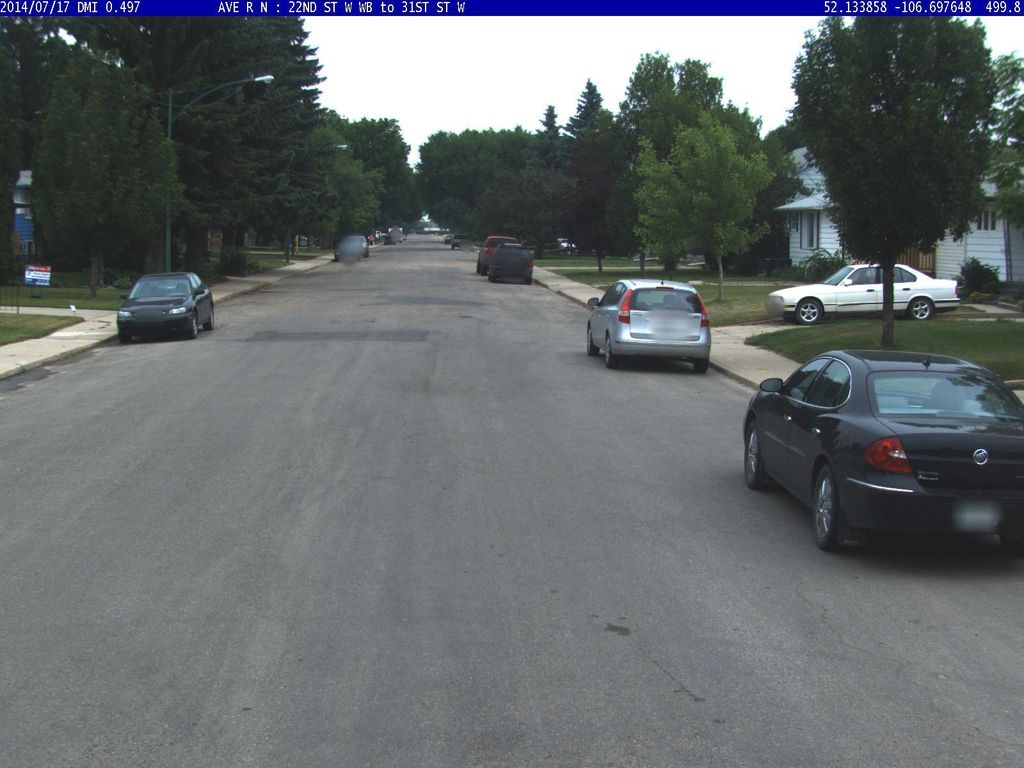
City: saskatoon